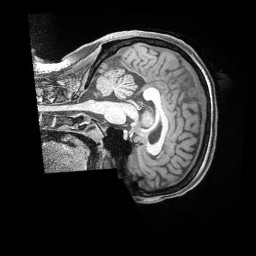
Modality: T1w
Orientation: sagittal
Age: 34
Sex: female
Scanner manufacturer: siemens
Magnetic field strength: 3 T
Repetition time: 2 s
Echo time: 0.00211 s